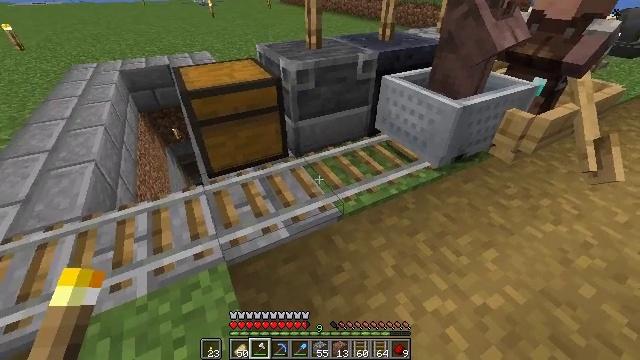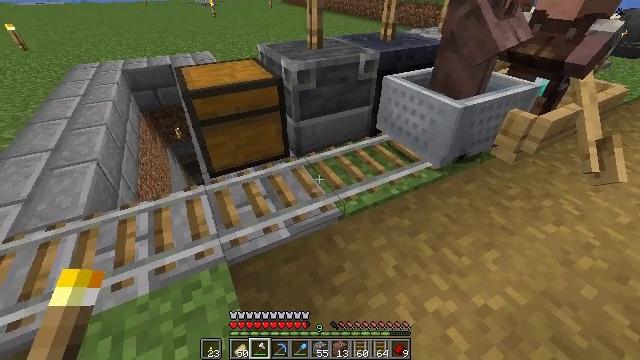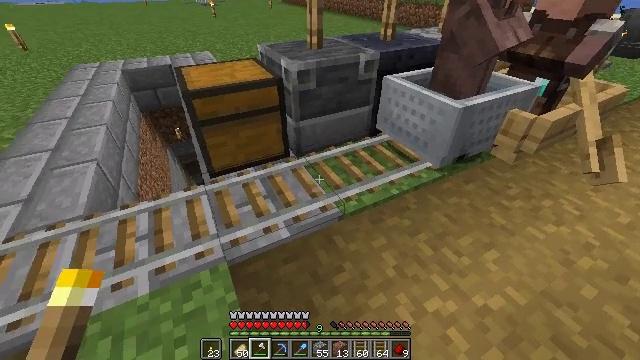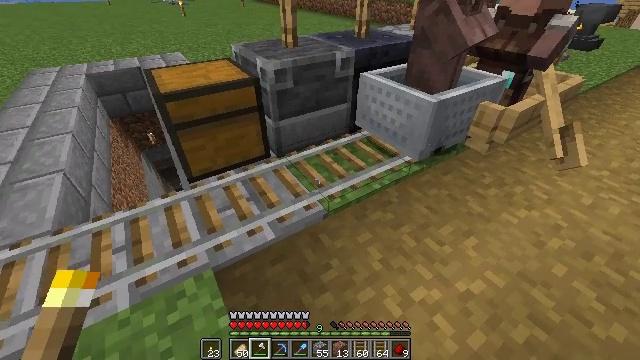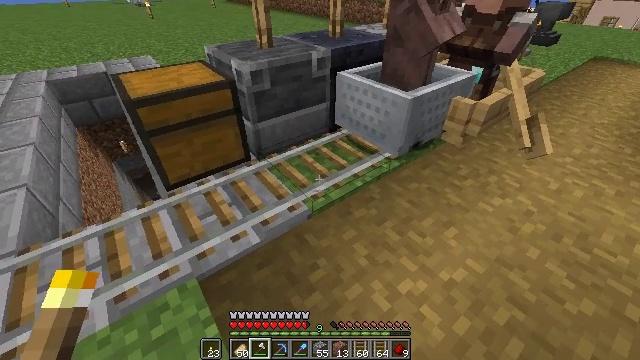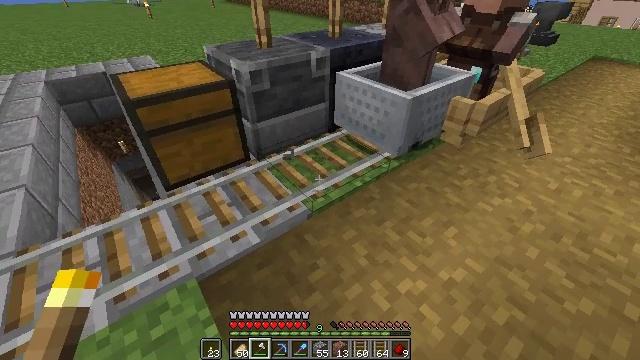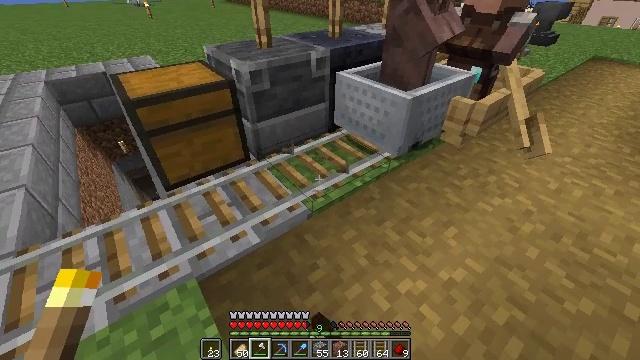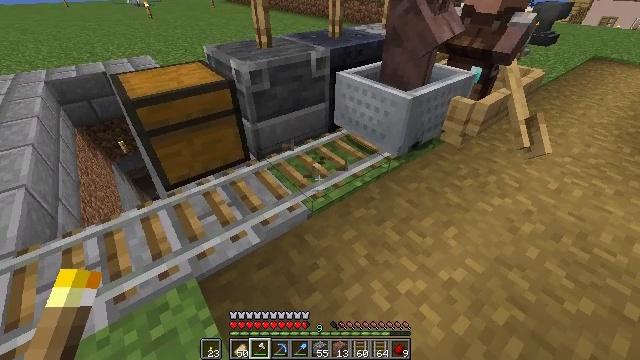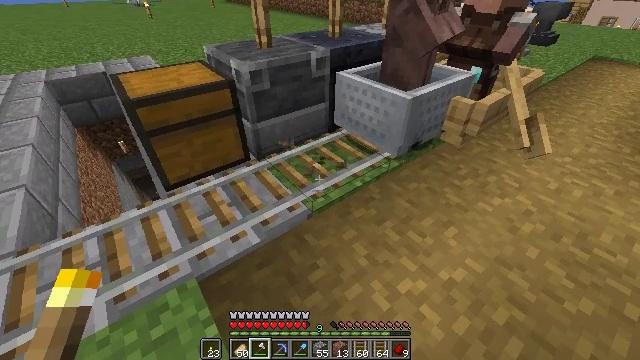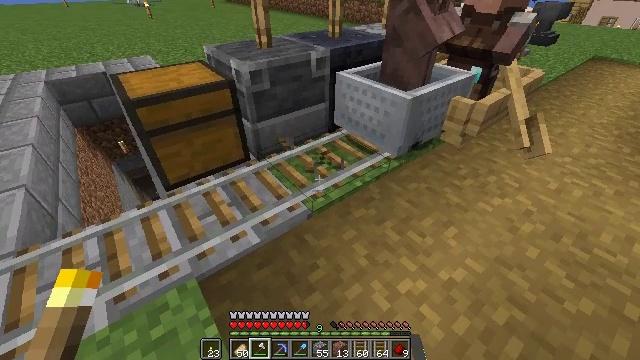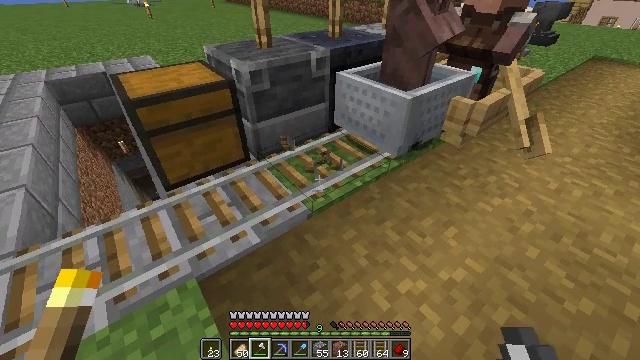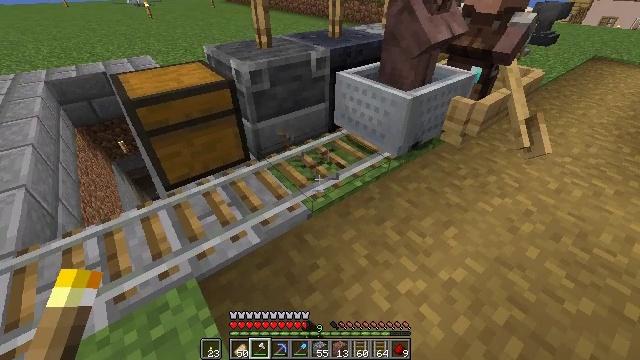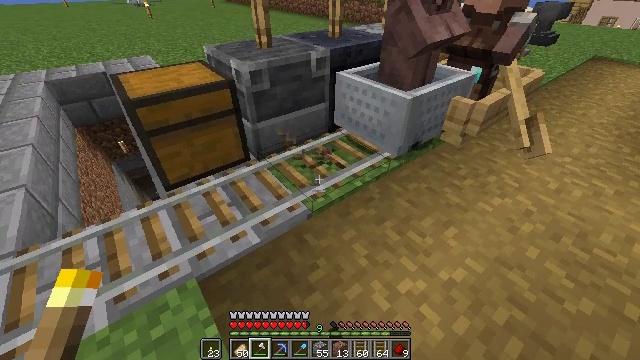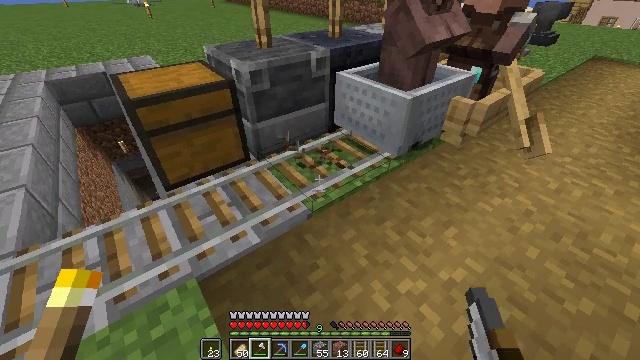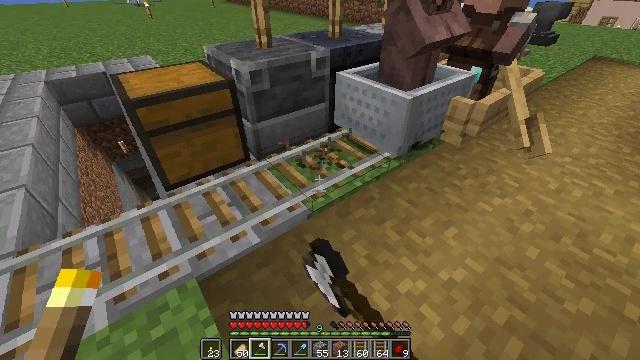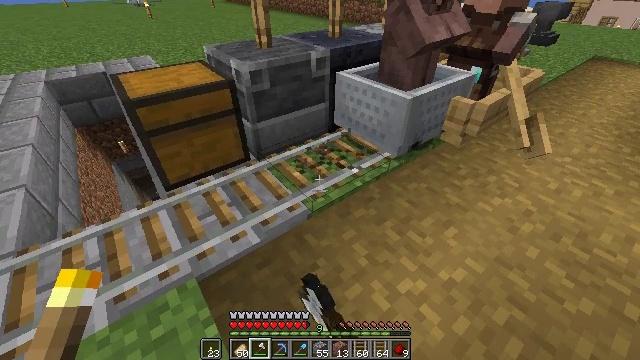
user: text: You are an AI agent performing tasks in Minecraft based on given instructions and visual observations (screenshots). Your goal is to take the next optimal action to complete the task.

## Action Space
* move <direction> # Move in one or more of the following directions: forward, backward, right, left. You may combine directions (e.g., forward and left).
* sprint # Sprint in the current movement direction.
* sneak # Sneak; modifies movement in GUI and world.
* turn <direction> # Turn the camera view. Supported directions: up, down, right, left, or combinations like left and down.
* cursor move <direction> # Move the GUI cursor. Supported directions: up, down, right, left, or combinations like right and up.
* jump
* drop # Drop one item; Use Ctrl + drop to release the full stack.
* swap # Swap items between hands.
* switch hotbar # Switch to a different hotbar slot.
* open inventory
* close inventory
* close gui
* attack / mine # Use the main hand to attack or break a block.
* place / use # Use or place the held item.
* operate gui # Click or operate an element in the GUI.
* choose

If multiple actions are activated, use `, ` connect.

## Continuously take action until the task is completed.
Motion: motion action
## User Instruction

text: Pick up the rail by attacking it.
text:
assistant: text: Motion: no_op
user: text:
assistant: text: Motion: no_op
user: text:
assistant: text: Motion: turn right
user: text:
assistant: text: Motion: turn right
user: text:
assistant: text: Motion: attack / mine
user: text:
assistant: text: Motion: attack / mine
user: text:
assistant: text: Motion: attack / mine
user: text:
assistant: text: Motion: attack / mine
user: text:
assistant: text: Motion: attack / mine
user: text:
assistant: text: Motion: attack / mine
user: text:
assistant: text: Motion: attack / mine
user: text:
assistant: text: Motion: attack / mine
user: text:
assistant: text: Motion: attack / mine
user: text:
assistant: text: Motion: attack / mine
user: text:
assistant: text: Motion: attack / mine
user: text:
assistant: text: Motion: attack / mine
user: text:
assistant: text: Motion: no_op
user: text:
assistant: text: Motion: no_op
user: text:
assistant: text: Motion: no_op
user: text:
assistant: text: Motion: no_op
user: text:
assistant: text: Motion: no_op
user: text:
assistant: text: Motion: no_op
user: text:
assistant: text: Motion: no_op
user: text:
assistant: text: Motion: no_op
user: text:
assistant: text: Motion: no_op
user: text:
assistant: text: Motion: no_op
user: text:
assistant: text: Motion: no_op
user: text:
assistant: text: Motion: no_op
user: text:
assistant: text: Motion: no_op
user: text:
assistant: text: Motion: no_op